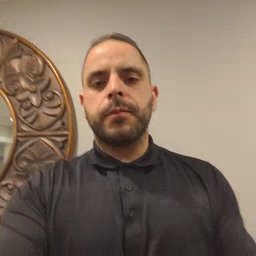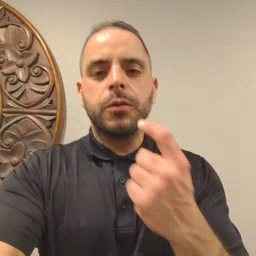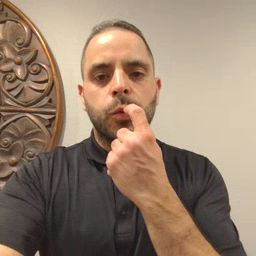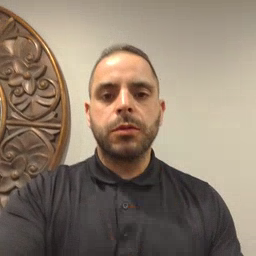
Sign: tooth